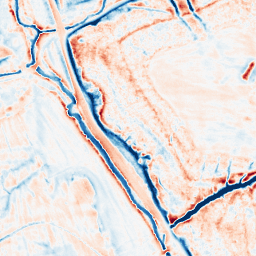
Category: edge_preserving
Decomposition family: anisotropic_diffusion
Decomposition parameters: iterations: 50
kappa: 10
gamma: 0.15
Upsampling method: cubic_mitchell
Upsampling parameters: scale: 8
Upsampling scale: 8